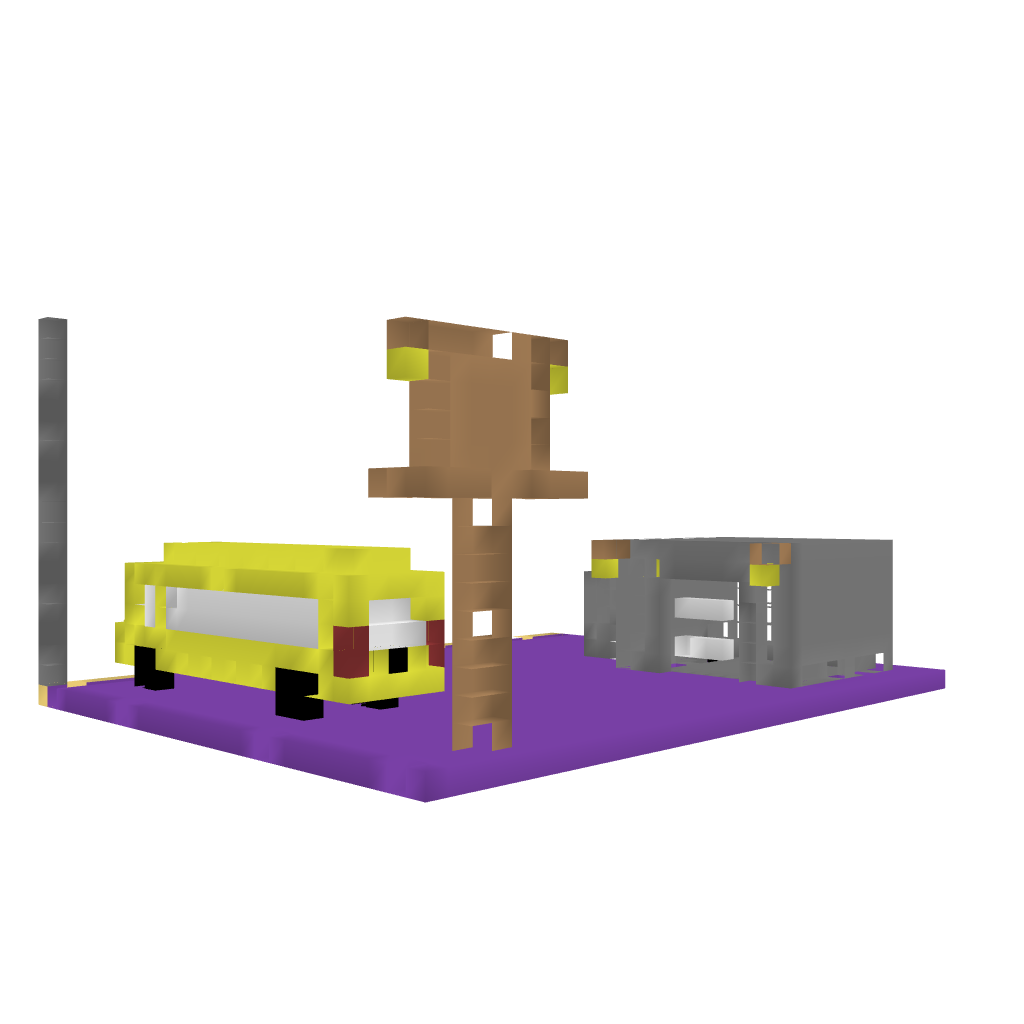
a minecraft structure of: School Bus bad low quality